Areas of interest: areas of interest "Scenic Spot"
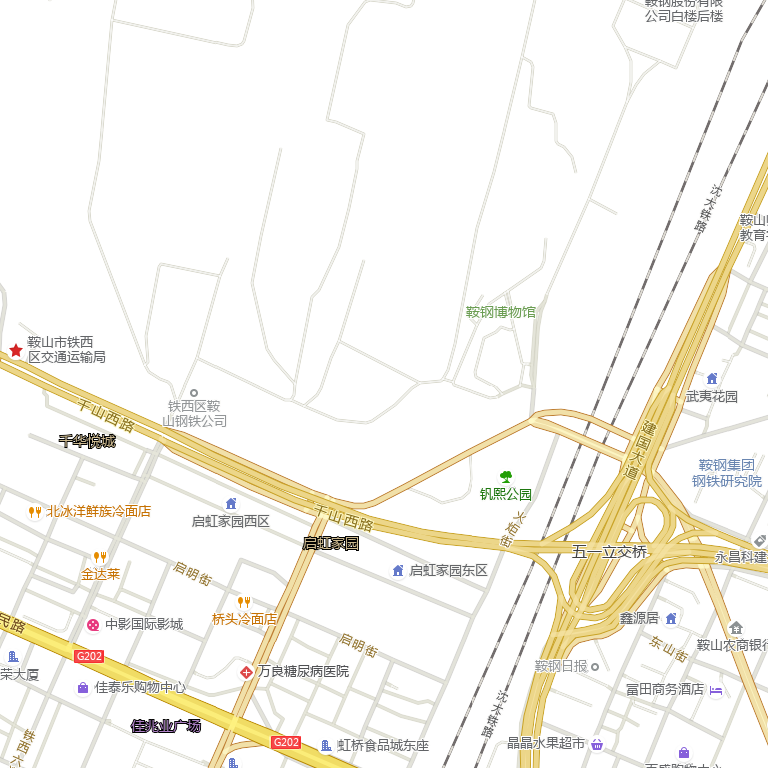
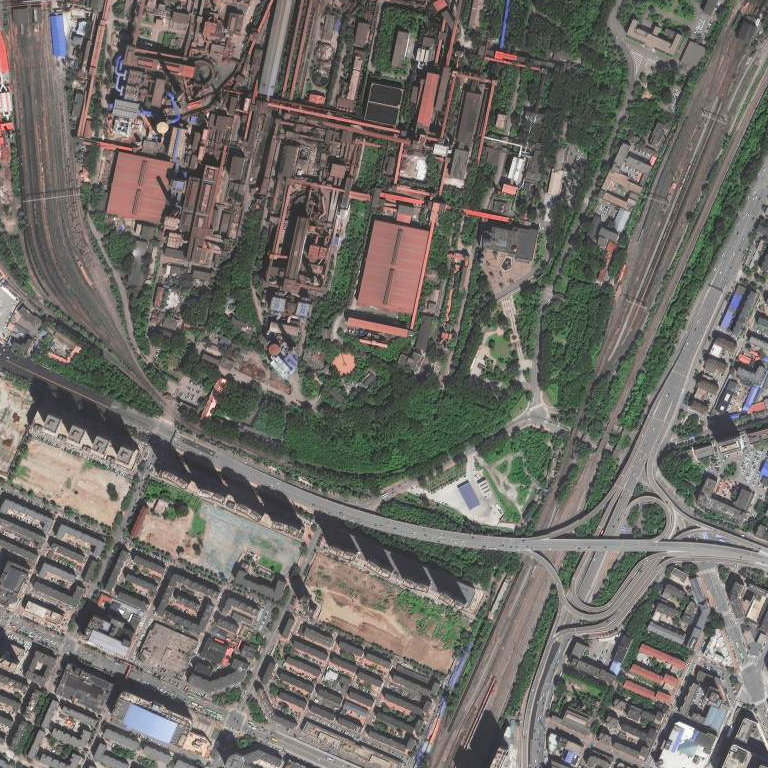